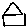
Label: house